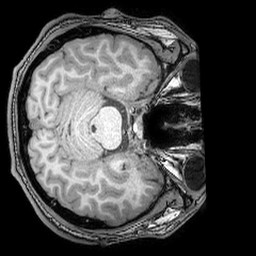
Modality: T1w
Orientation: axial
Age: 18
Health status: ill
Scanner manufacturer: philips
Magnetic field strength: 3 T
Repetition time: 0.007 s
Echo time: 0.003501 s